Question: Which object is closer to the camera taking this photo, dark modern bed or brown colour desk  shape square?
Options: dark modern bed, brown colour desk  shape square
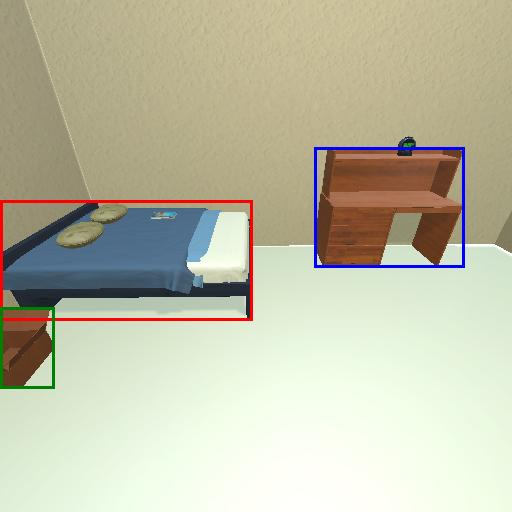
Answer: dark modern bed